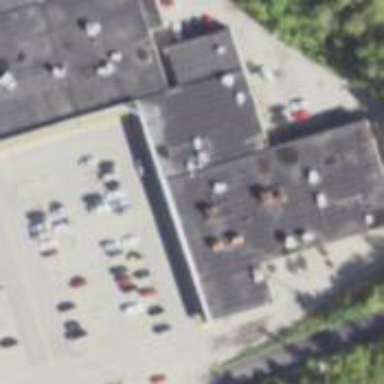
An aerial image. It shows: Veterinary facility.